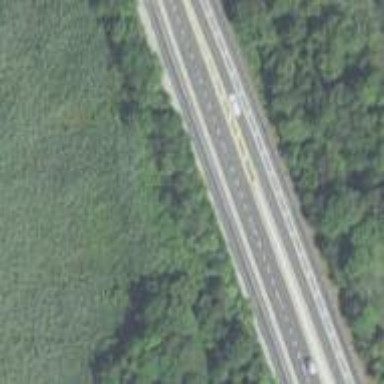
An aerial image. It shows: Secondary road with asphalt surface. This road is designated as expressway.